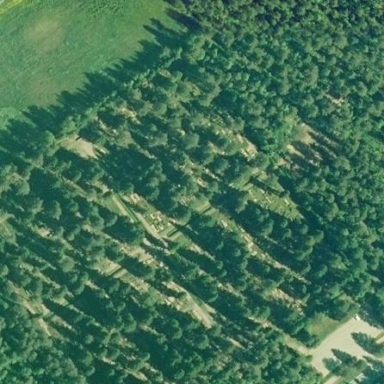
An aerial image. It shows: Cemetery.